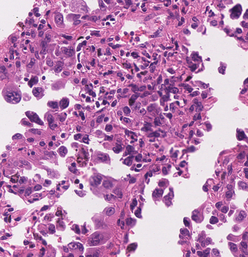
Tumor epithelial tissue: yes
Tumor-associated stroma tissue: no
Normal tissue: no